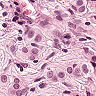
Metastatic tissue present: yes